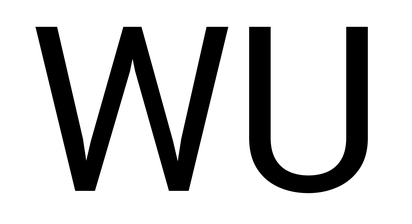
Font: Roboto_Regular